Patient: sex M, age 53
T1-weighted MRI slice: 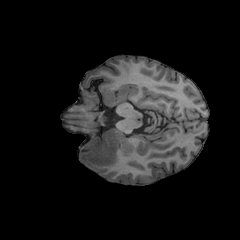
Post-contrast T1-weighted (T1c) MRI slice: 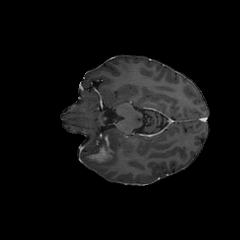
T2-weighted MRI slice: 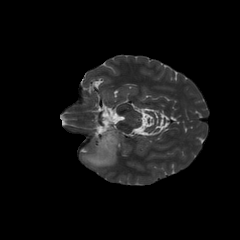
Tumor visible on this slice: yes
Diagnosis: Astrocytoma, IDH-mutant
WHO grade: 4